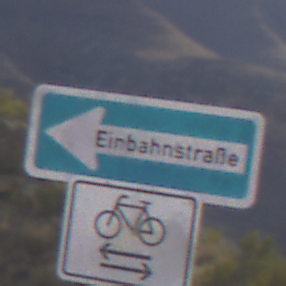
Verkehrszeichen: EinbahnstrasseLinksweisend
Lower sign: RichtungsangabeDurchPfeile9
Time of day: MorningAfternoon
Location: Outdoor (Nature)
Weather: PartlyCloudy
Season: NotSpecified
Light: Natural